【题型】填空题　【知识点】平面几何　【难度】medium
如图, 在Rt$\triangle ABC$中, $\angle ACB=90^\circ$, $CD \perp AB$, $AC:BC=3:4$, $E$是$BC$上一点, $EC=2EB$, 连接$DE$, 过$D$作$DE$的垂线交$AC$于$F$, 连接$EF$, 则$\frac{S_{\triangle CEF}}{S_{\triangle CDE}} = \_\_\_\_\_\_.$

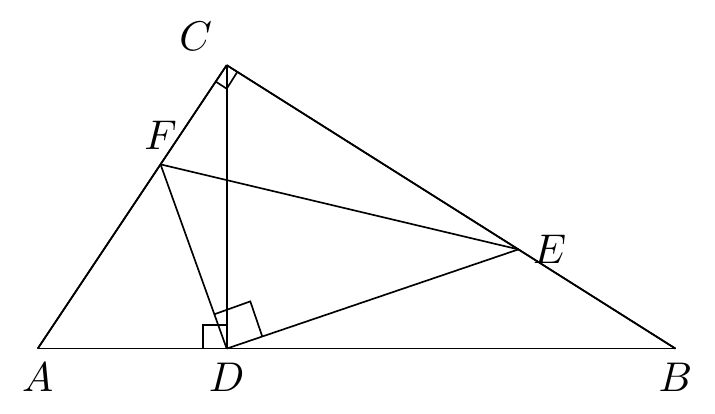
【解答】
解：过点$D$作$DM \perp AC$, $DN \perp BC$,

设$AC=3a$, $BC=4a$,

$\because \angle ACB=90^\circ$,

$\therefore AB=5a$,

$\because CD \perp AB$,

$\therefore \frac{1}{2} \cdot AC \cdot BC = \frac{1}{2} \cdot AB \cdot CD$,

即$\frac{1}{2} \cdot 3a \cdot 4a = \frac{1}{2} \cdot 5a \cdot CD$,

$\therefore CD = \frac{12}{5}a$,

$\because \angle ACD + \angle BCD = 90^\circ$, $\angle ACD + \angle A = 90^\circ$,

$\therefore \angle A = \angle BCD$,

$\therefore \triangle ACD \sim \triangle CBD$,

$\therefore \frac{AC}{BC} = \frac{CD}{BD} = \frac{AD}{CD} = \frac{3}{4}$,

$\therefore AD = \frac{9}{5}a$, $BD = \frac{16}{5}a$,

$\because DF \perp DE$,

$\angle ADF = \angle CDE$,

$\angle DAF = \angle DCE$,

$\therefore \triangle DAF \sim \triangle DCE$,

$\therefore \frac{DA}{DC} = \frac{AF}{CE} = \frac{3}{4}$,

$\because EC = 2EB$,

$\therefore CE = \frac{8}{3}a$,

$\therefore AF = 2a$, $CF = a$,

$\because \frac{DM}{DN} = \frac{DA}{DC} = \frac{3}{4}$,

$\therefore \frac{S_{\triangle CEF}}{S_{\triangle CDE}} = \frac{\frac{1}{2} \cdot DM \cdot FC}{\frac{1}{2} \cdot DN \cdot CE} = \frac{DM \cdot FC}{DN \cdot CE} = \frac{3}{4} \cdot \frac{a}{\frac{8}{3}a} = \frac{9}{32}$。

故答案为：$\frac{9}{32}$。
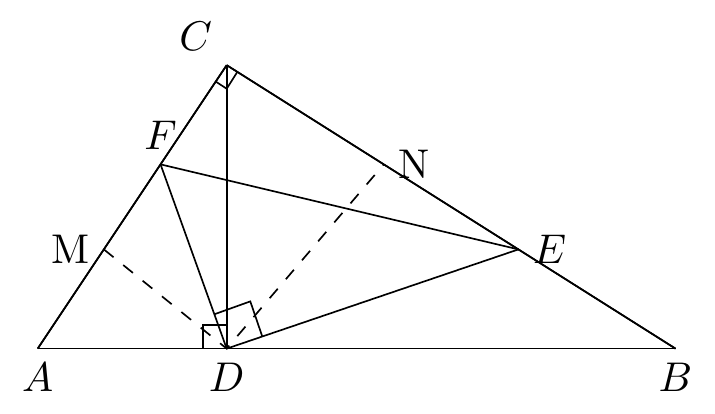